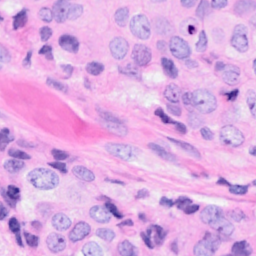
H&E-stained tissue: Breast